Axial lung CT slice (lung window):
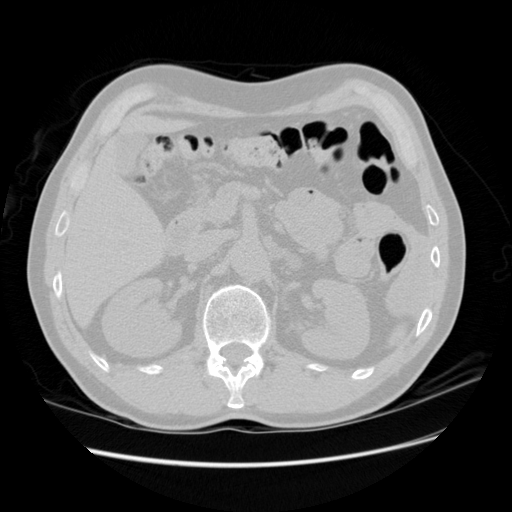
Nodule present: no